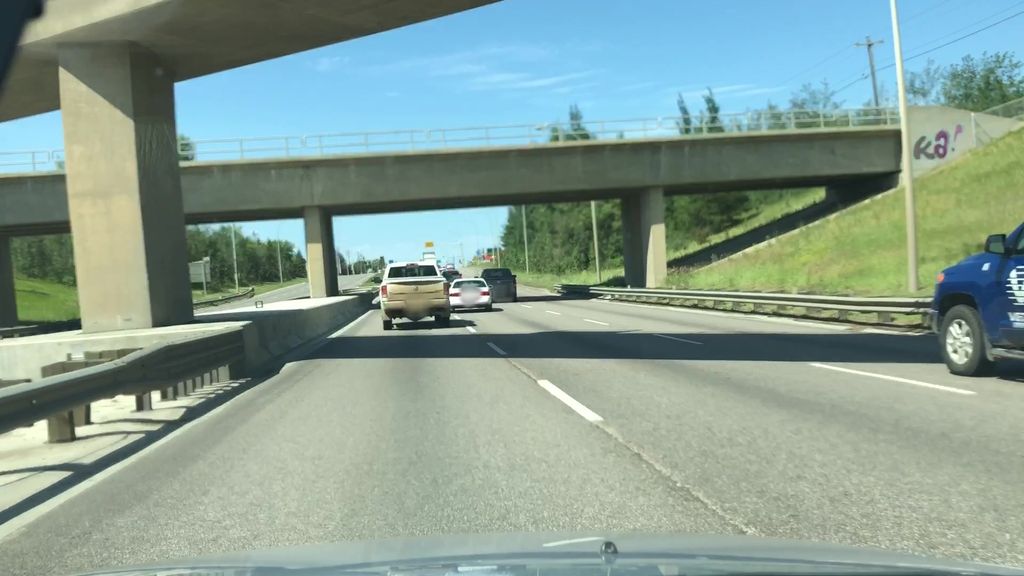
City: edmonton